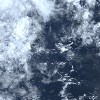
Label: cloud